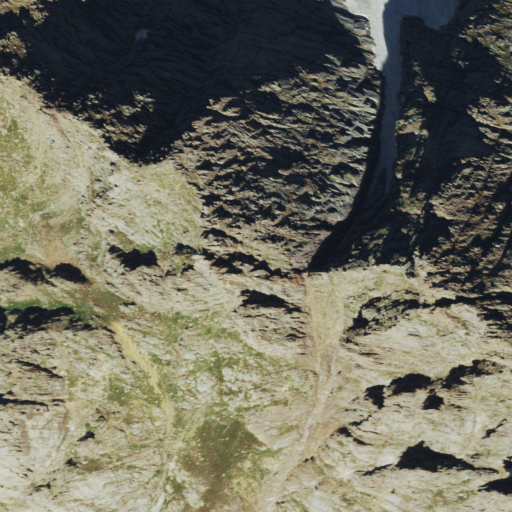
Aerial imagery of mountain in Colorado named The Index containing barren land and grassland